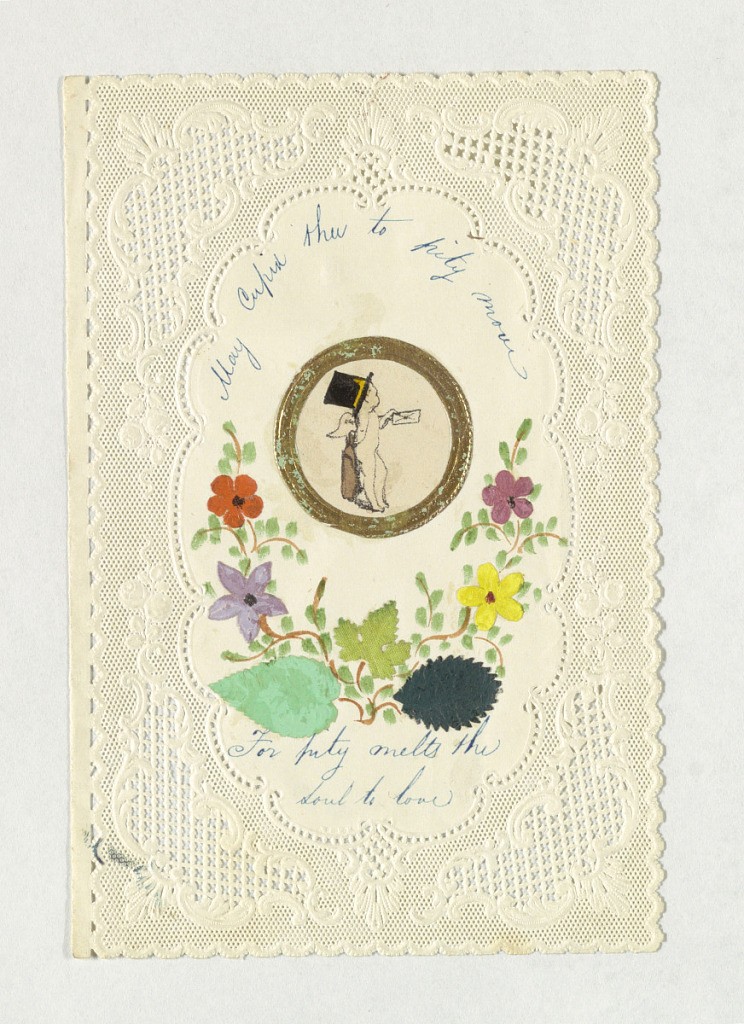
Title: Valentine Greeting
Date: ca. 1850
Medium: Brush and watercolor, cut-paper on embossed paper
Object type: Greeting Card
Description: In the center, a floral spray around an embossed gold paper wedding ring encircling Cupid as a letter-carrier. Inscribed in blue ink: "May Cupid thee to pity move / For pity melts the soul to love".